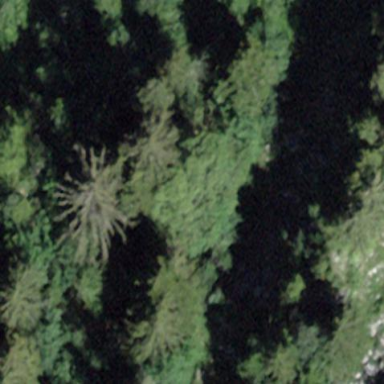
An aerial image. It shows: Forest area.